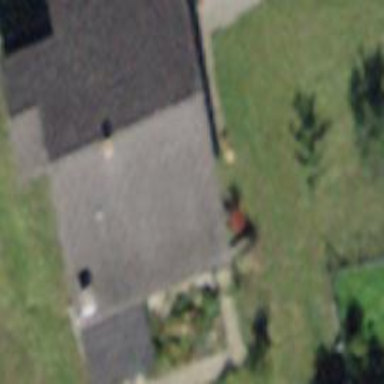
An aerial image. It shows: Detached building.